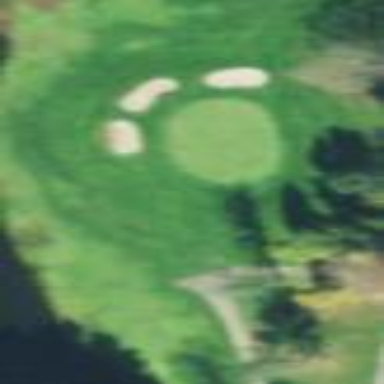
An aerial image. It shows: Area of rough grass used for golf.